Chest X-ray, PA view. Patient: 66 years old, sex F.
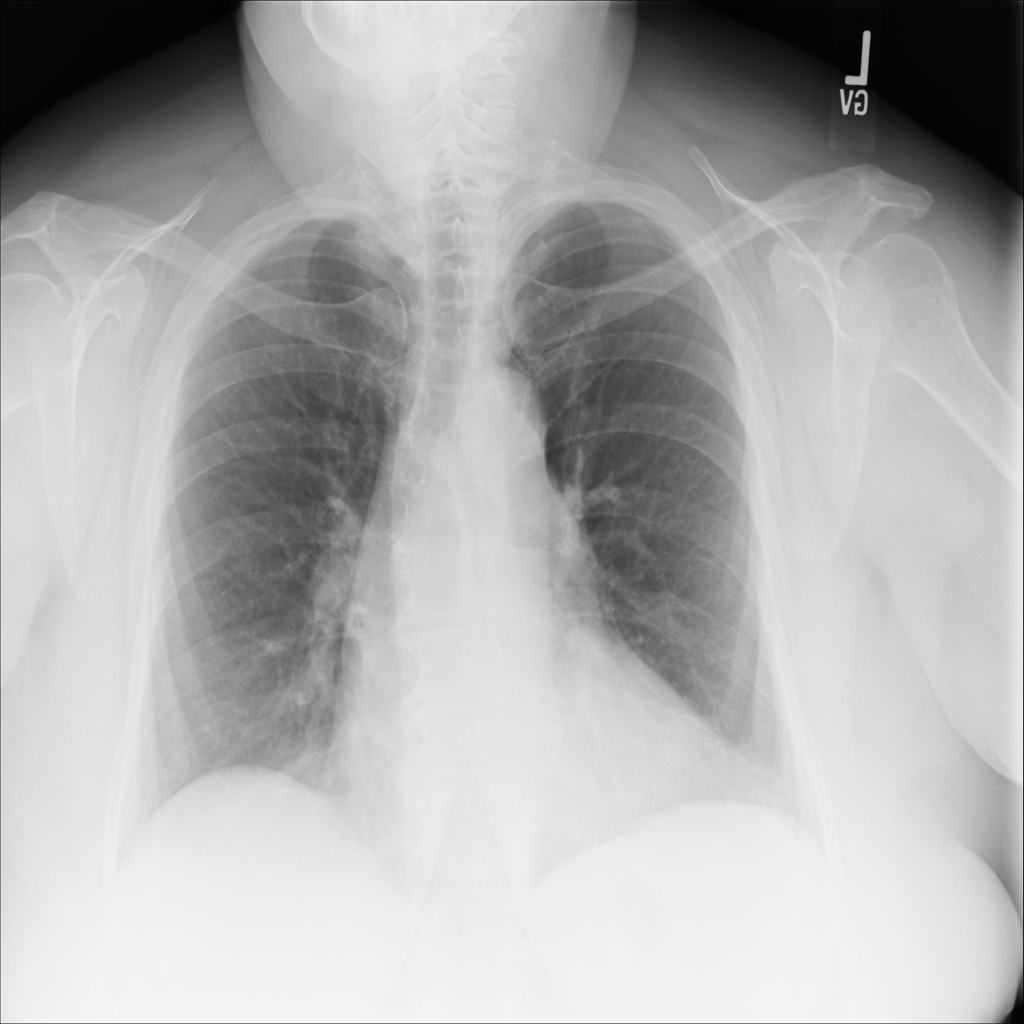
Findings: No Finding